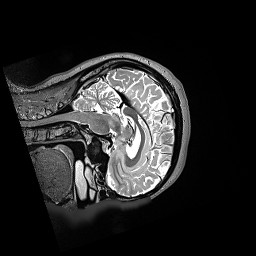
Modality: T2w
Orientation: sagittal
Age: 42
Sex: female